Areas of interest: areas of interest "Agricultural Bank of China"
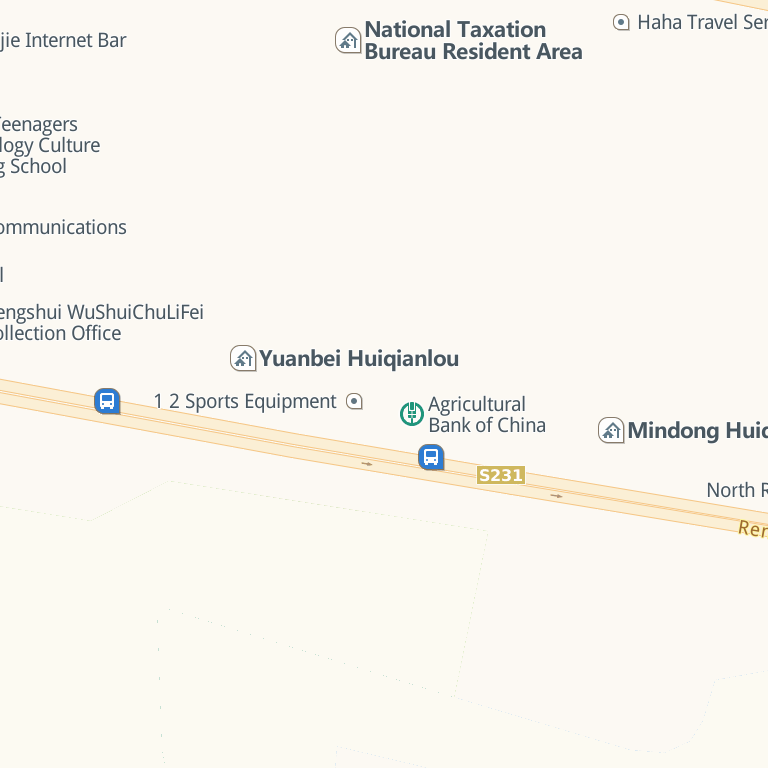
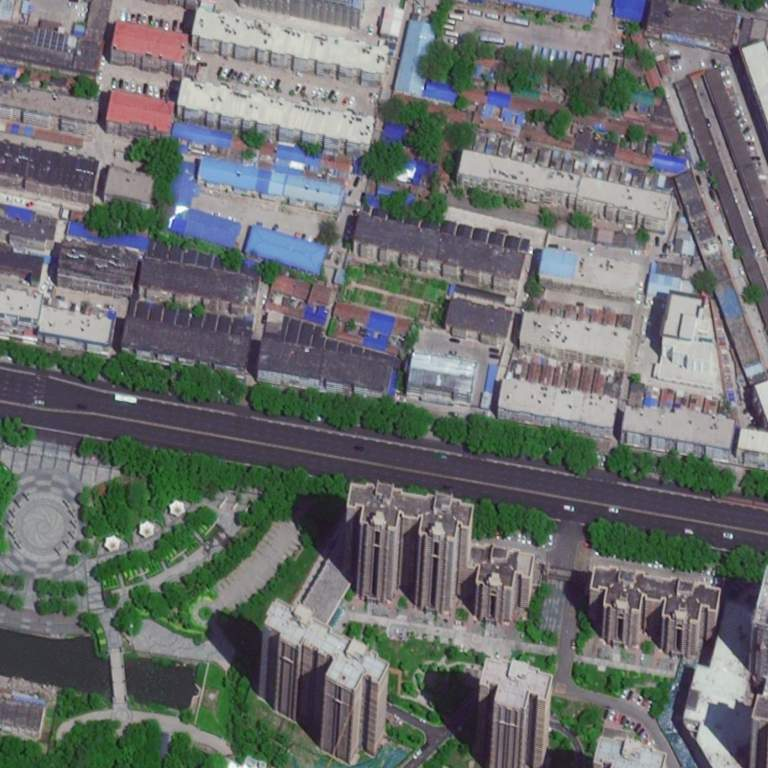